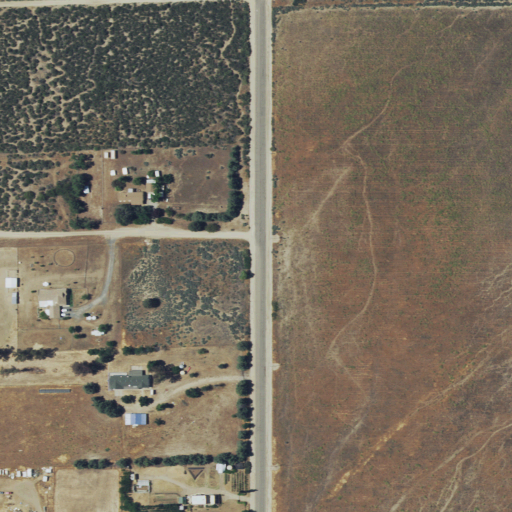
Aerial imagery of valley in California named Anza Valley containing pasture, shrub, grassland, open development, and low intensity development